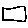
Label: square